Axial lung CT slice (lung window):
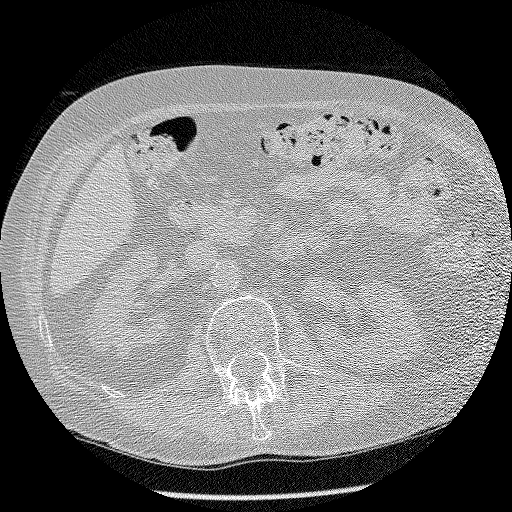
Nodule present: no